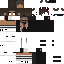
A female human skin with medium skin, wearing brown long hair dressed in a blue hoodie and black pants, featuring a closed mouth.